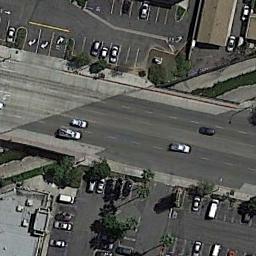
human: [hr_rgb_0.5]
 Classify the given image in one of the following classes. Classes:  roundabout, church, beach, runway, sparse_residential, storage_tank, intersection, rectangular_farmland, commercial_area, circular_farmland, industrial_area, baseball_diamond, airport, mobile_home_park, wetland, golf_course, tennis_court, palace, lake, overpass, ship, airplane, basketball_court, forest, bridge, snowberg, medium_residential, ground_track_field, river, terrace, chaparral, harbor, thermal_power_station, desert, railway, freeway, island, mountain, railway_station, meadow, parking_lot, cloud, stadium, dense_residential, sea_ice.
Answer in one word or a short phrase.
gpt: freeway